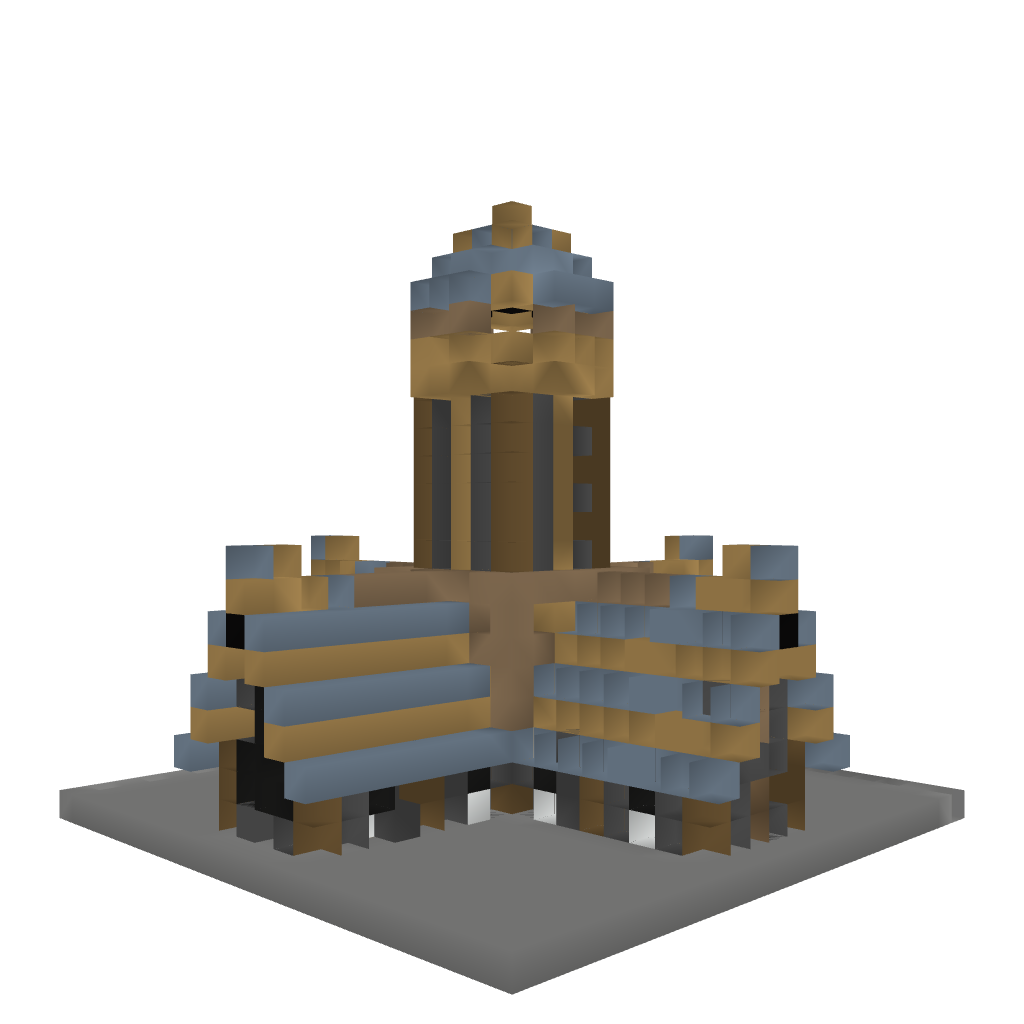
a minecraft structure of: Viking Hall